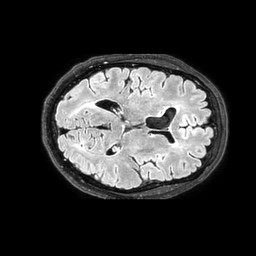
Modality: FLAIR
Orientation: axial
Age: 70
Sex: male
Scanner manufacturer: philips
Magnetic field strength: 3 T
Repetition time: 4.8 s
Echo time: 0.34 s